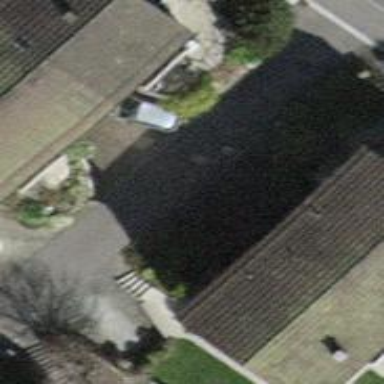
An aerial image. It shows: Semidetached house.